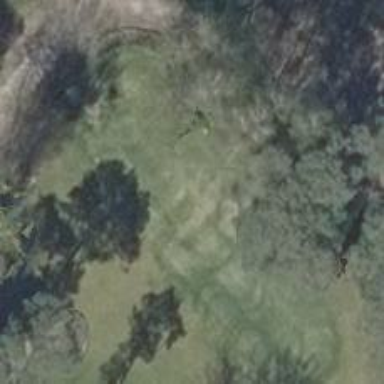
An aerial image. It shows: Golf green.